Interaction volume radius: 5 \u00c5
Interaction volume height: 15 \u00c5
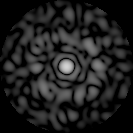
Disorder parameter: 0.7926